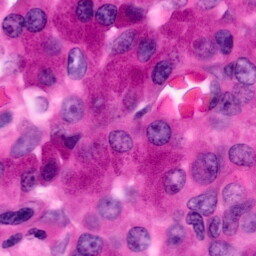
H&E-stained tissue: Pancreatic